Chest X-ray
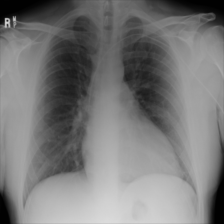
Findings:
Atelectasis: negative
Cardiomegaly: positive
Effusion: negative
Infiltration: negative
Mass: negative
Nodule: negative
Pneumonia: negative
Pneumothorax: negative
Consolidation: negative
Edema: negative
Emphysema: negative
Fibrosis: negative
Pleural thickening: negative
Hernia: negative